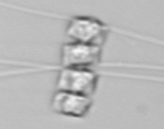
Label: Chaetoceros_similis